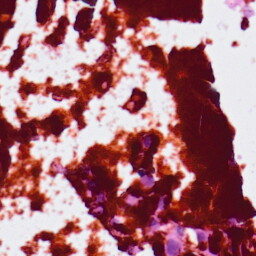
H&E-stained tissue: Lung